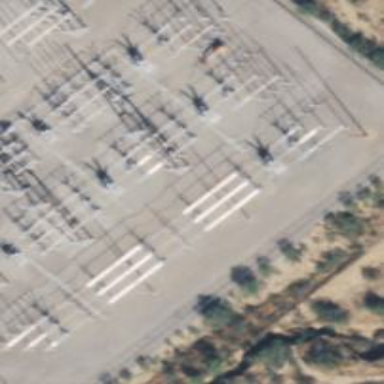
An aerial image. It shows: Switch for power supply.